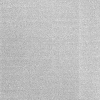
Atmospheric dust classification: dusty